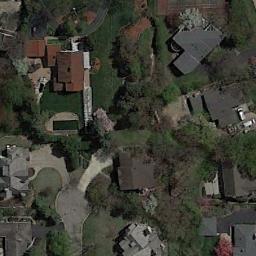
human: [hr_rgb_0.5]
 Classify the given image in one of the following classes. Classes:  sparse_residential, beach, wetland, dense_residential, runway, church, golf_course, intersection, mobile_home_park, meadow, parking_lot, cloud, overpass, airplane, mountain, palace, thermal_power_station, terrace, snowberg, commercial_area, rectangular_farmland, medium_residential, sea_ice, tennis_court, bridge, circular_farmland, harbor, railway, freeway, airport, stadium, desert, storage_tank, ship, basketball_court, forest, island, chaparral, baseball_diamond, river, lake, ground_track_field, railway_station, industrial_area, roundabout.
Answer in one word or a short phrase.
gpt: medium_residential